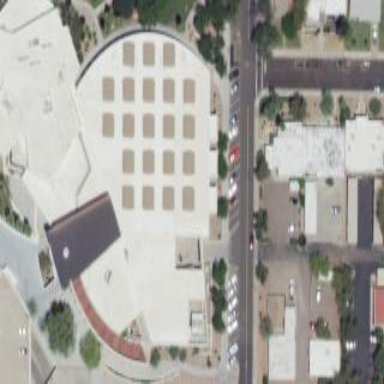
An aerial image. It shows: Building that serves as library.